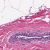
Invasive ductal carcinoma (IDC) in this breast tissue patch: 0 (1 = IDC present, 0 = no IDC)